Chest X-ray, PA view. Patient: 18 years old, sex F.
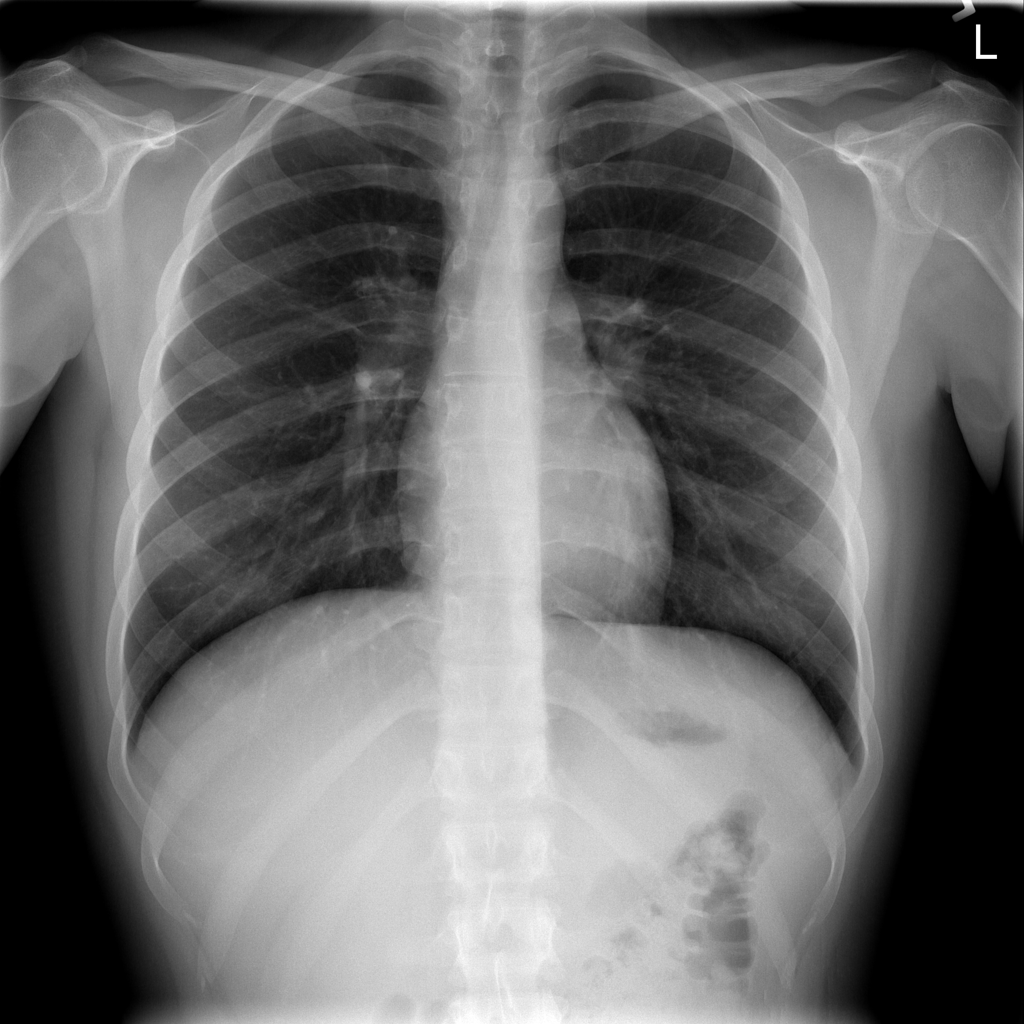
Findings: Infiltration